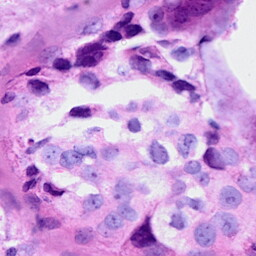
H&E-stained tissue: Breast